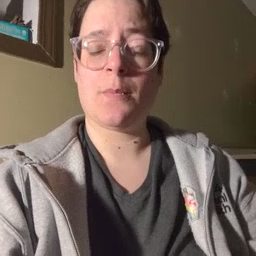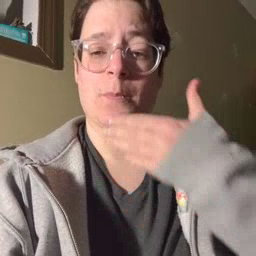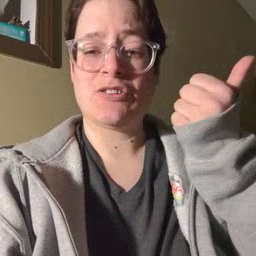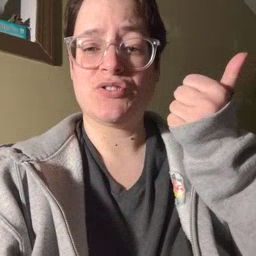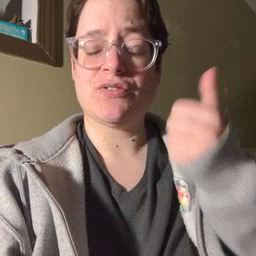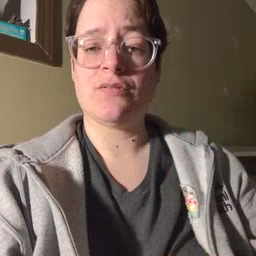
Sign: better